Question: I have following code snipped in _Layout.cshtml
'''
<div id="sub-navig-container">
@RenderSection("subNavig")
</div>
<div id="text-content">
@RenderBody()
</div>
'''
when i add in my view
'''
@section subNavig
{
//some code
}
'''
it is work good, but when I write this in _ViewStart I have an error:

Please explain why, and if possible tell how can I fixing this issue
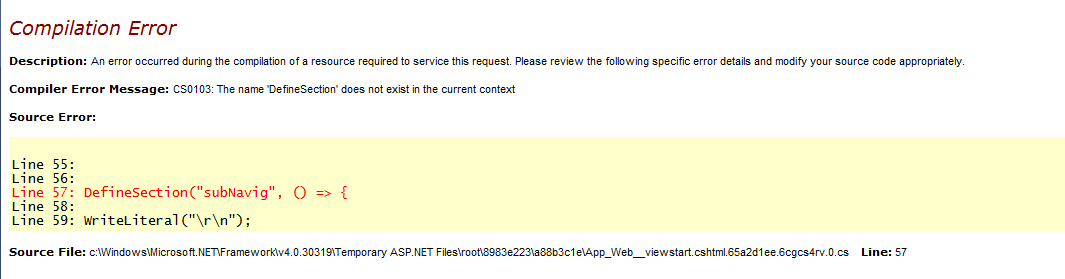
Answer: _ViewStart is a special view which derives from 'ViewStartPage' instead of 'WebViewPage' which other views derive from. And the 'ViewStartPage' class doesn't have a 'DefineSection' method. So you cannot define sections in this file. You could provide default contents to this section in the layout directly:
'''
<div id="sub-navig-container">
@if (!IsSectionDefined("subNavig"))
{
// some default code
}
else
{
// render the code that was overridden in the child view
@RenderSection("subNavig")
}
</div>
'''